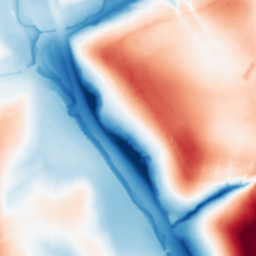
Category: classical
Decomposition family: gaussian_anisotropic
Decomposition parameters: sigma_x: 50
sigma_y: 20
Upsampling method: linear_exact
Upsampling parameters: scale: 4
Upsampling scale: 4